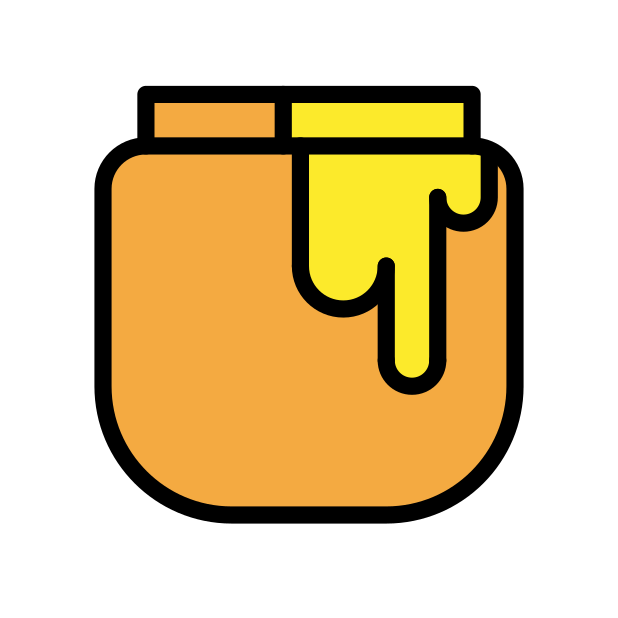
honey pot